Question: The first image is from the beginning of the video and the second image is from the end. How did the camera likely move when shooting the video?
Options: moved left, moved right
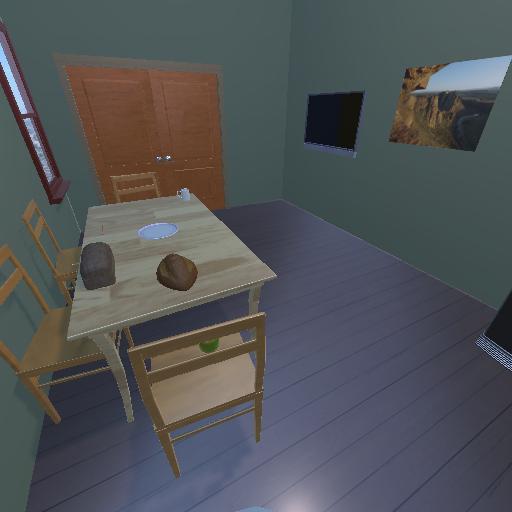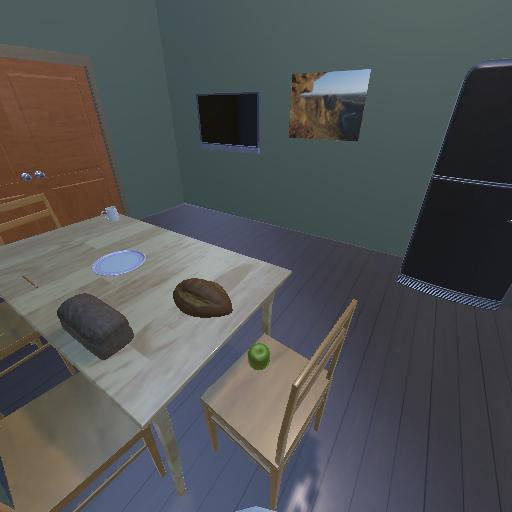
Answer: moved left